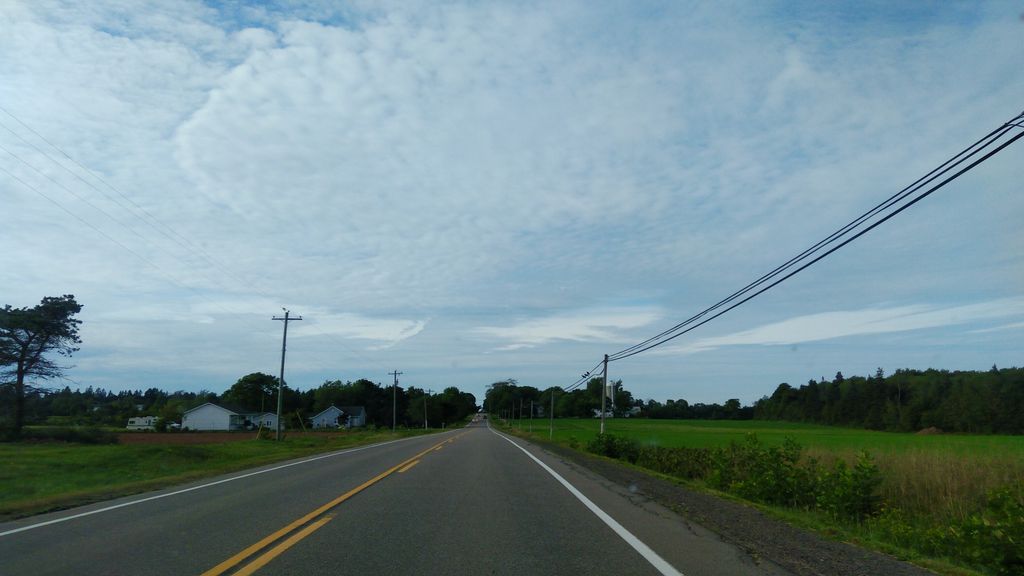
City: charlottetown